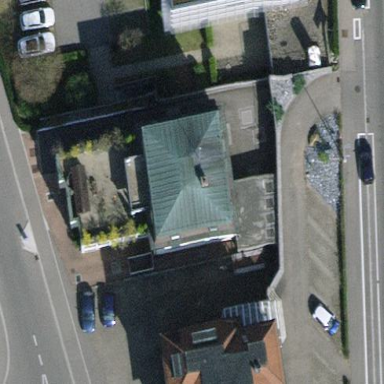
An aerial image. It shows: Building with hipped roof oriented across its structure.